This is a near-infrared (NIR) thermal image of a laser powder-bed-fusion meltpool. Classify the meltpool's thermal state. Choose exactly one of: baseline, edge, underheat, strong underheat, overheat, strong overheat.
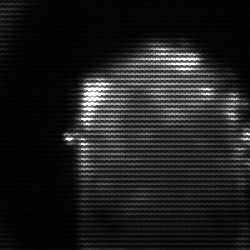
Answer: baseline